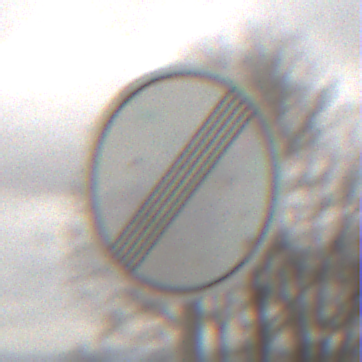
Verkehrszeichen: EndeSaemtlicherBegrenzungen
Umgebung: Outdoor, Nature
Tageszeit: Midday
Wetter: Overcast
Licht: Natural
Jahreszeit: NotSpecified
Kontrast: LowContrast